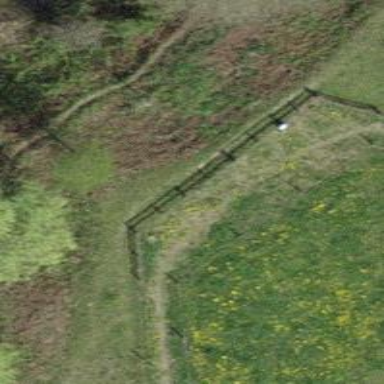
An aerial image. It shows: Fence made of wood.